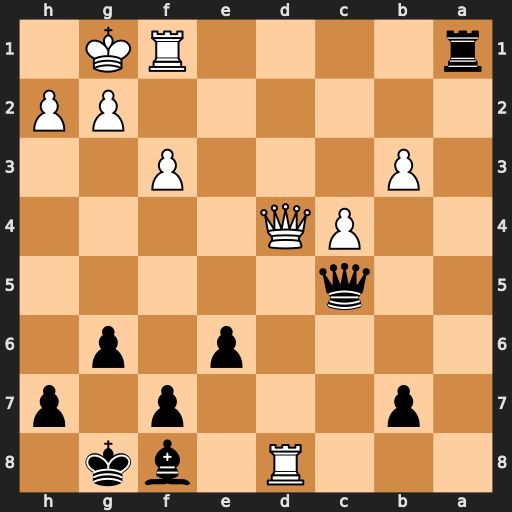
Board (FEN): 3R1bk1/1p3p1p/4p1p1/2q5/2PQ4/1P3P2/6PP/r4RK1
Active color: b
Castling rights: -
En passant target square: -
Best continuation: Qxd4+ Rxd4 Bc5 Rxa1 Bxd4+ Kf1 Bxa1